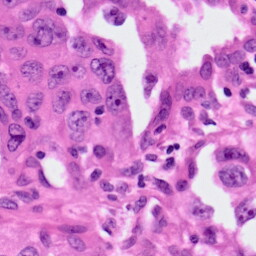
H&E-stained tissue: Lung